Question: I'm trying to show a 'PreferenceFragment' after I select the Preferences option in my ActionBar.
However, after replacing current content with the 'PreferenceFragment' you can see the old content below it. As in, you can see straight through the preferences.
Am I missing something here? I used an example from a book I own, which didn't use any layout files for the preferences. Do you need those?
Actionbar menu
'''
private boolean MenuChoice(MenuItem item) {
switch (item.getItemId()) {
case 0:
FragmentManager fragmentManager = getFragmentManager();
FragmentTransaction fragmentTransaction =
fragmentManager.beginTransaction();
ReaderPreferences prefs = new ReaderPreferences();
fragmentTransaction.replace(android.R.id.content, prefs);
fragmentTransaction.addToBackStack(null);
fragmentTransaction.commit();
return true;
}
return false;
}
'''
PreferenceReader
'''
public class ReaderPreferences extends PreferenceFragment {
@Override
public void onCreate(Bundle savedInstanceState) {
super.onCreate(savedInstanceState);
// --load the preferences from an XML file---
addPreferencesFromResource(R.xml.preference);
}
}
'''

As you can see, you look straight through my preferences.
What did I do wrong?
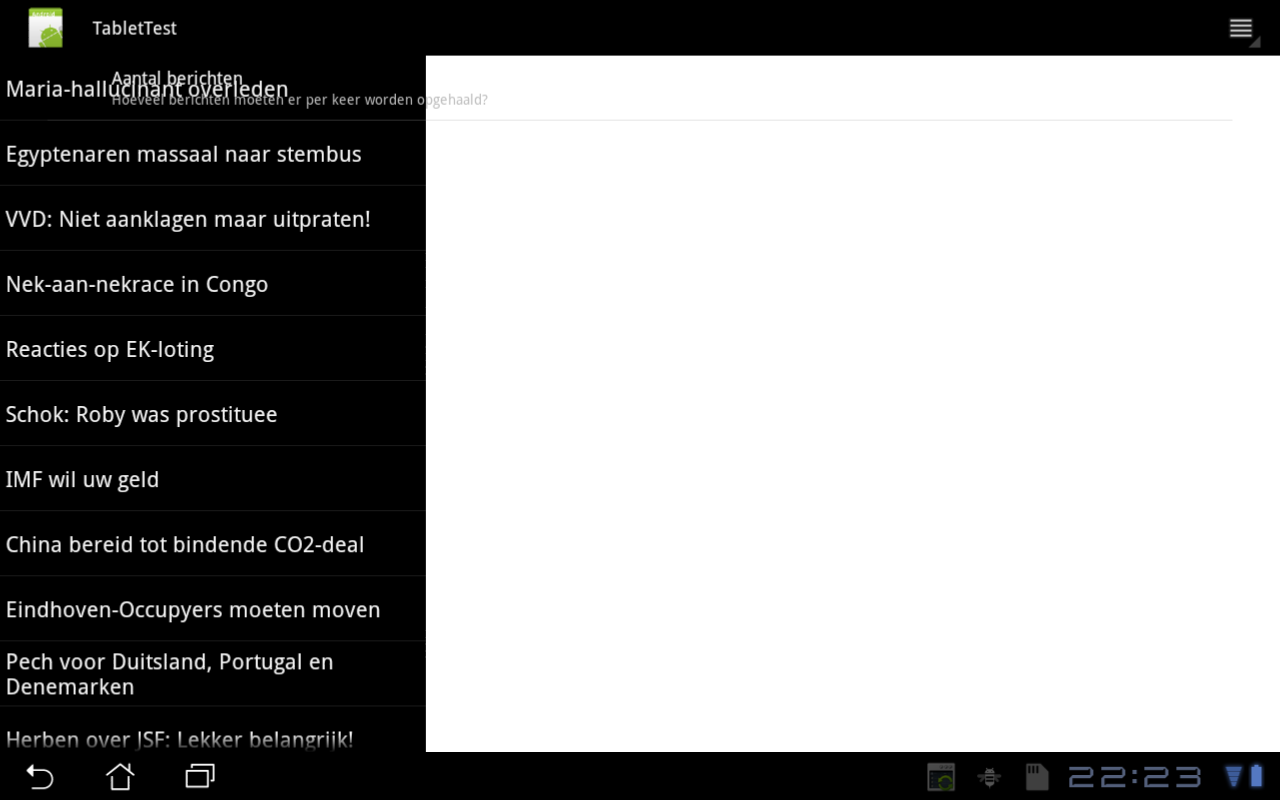
Answer: Eventually fixed it with a very easy fix.
I simply called the 'PreferenceFragment' in a new 'Intent', and it worked perfectly.
For anyone with the same problem:
'''
public class ReaderPreferences extends PreferenceActivity {
@Override
public void onCreate(Bundle savedInstanceState) {
super.onCreate(savedInstanceState);
// --load the preferences from an XML file---
addPreferencesFromResource(R.xml.preference);
}
'''
'''
Intent i = new Intent(this, Prefs.class);
startActivity(i);
'''
That's all. After setting the preferences simply press the back button and you're done.